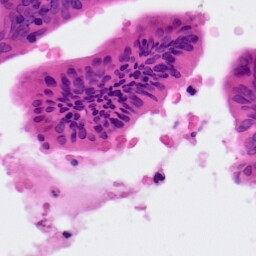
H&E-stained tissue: Colon